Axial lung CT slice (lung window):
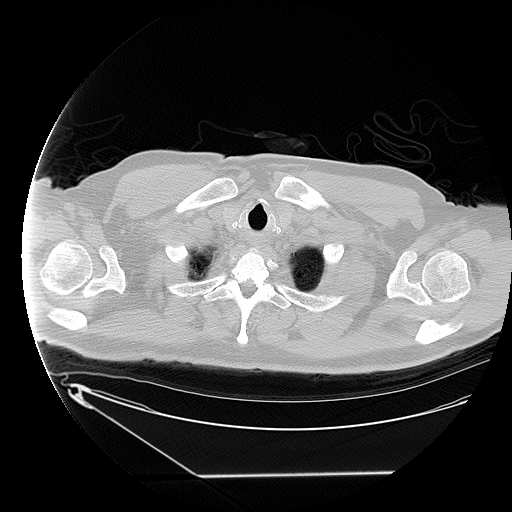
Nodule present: no